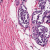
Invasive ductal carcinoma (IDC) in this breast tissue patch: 0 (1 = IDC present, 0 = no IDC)